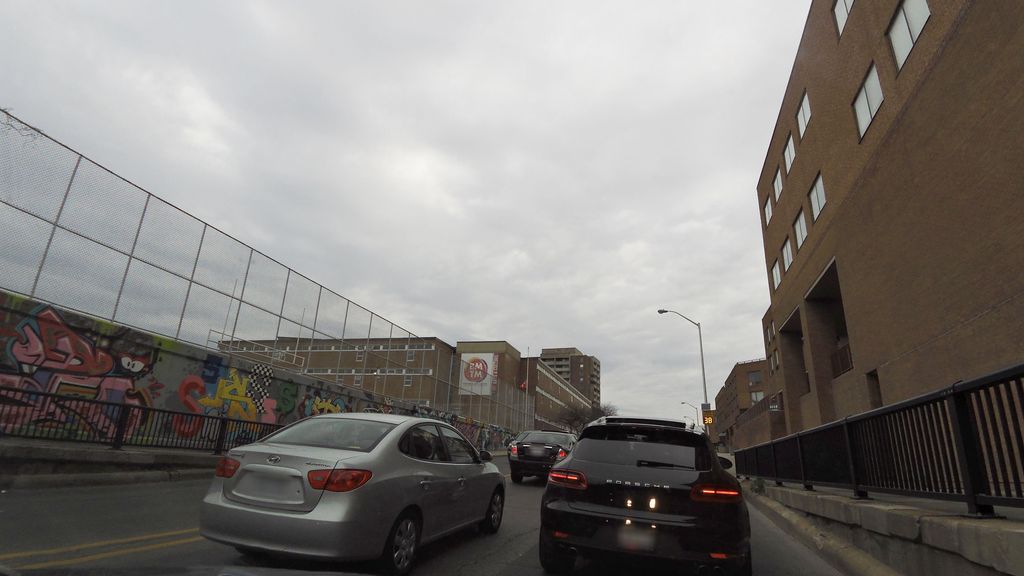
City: toronto